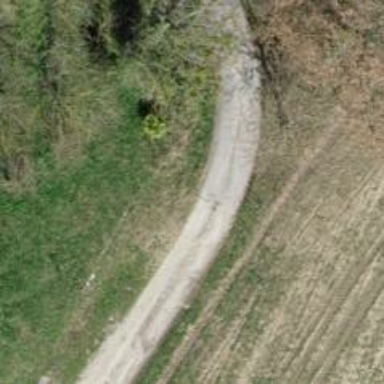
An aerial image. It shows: Unpaved driveway designated as service road.